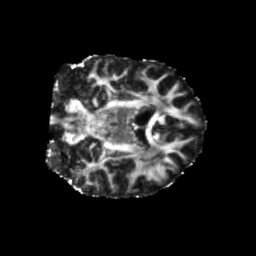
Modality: FA
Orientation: coronal
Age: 42
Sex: male
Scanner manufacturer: siemens
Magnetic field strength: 3 T
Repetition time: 5.25 s
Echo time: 0.08 s